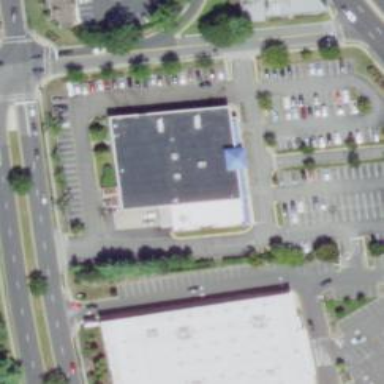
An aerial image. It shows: Retail building.